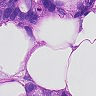
Metastatic tissue present: yes